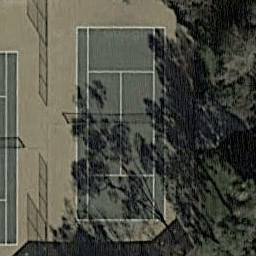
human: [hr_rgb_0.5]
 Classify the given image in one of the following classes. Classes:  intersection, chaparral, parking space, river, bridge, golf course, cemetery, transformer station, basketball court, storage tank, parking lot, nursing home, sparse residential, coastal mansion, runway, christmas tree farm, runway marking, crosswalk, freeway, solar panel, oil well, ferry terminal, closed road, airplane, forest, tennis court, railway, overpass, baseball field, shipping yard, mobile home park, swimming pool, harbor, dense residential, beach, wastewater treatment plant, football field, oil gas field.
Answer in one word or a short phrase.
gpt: tennis court